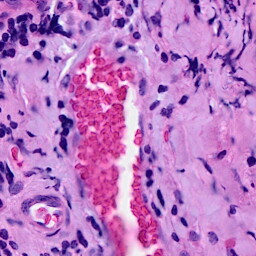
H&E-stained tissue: Breast